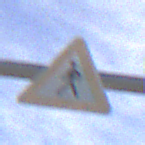
Verkehrszeichen: FussgaengerRechts
Umgebung: Outdoor, RoadRail
Tageszeit: MorningAfternoon
Wetter: PartlyCloudy
Licht: Natural
Jahreszeit: NotSpecified
Kontrast: HighContrast